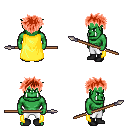
a pixel art fantasy rpg character, male body template, orc, green skin, yellow cape, white pants, red bedhead hairstyle, black shoes, spear, four views (front, back, left, right), 2x2 character sprite sheet, small pixel art, hard edges, no anti-aliasing